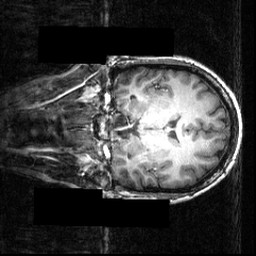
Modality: T1w
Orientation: coronal
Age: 20
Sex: female
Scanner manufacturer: siemens
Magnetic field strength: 3.951 T
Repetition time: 1.5 s
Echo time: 0.00335 s